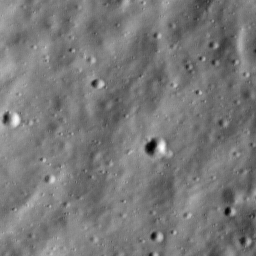
Host type: hard_negative
Lunar coordinates: latitude -24.873, longitude 172.208